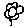
Label: flower